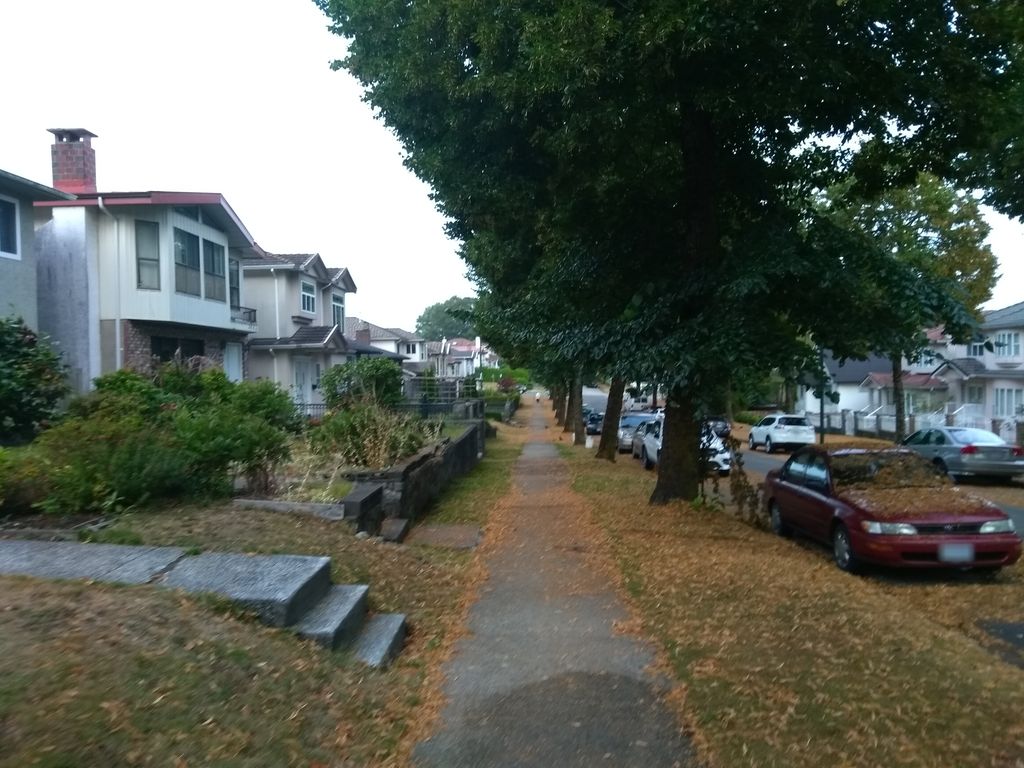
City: vancouver